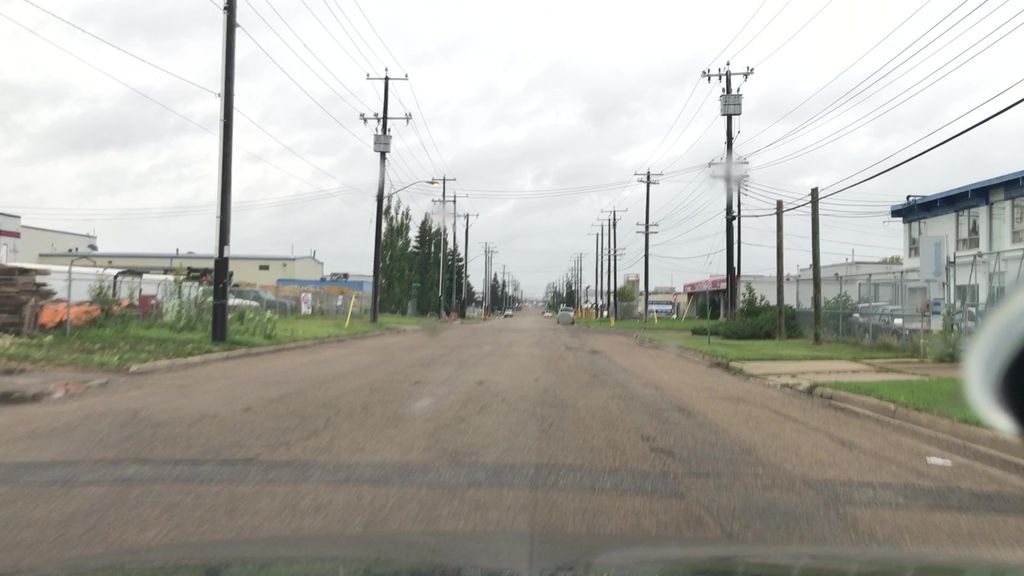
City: edmonton